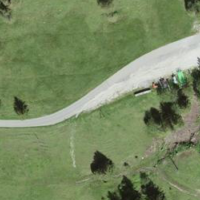
EUNIS habitat code: 25
Species observed at this site:
Milvus milvus
Dactylorhiza majalis